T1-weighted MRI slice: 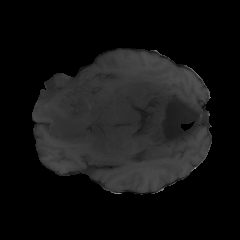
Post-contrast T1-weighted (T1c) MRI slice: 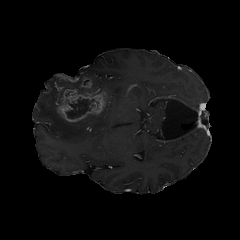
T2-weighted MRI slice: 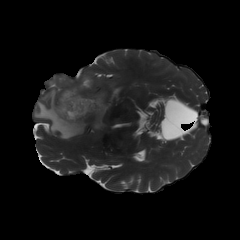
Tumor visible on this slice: yes